Question: I'm trying to post a video to a user's timeline using Facebook's feed dialog. When I use the javascript SDK with:
'''
FB.ui({
method:'feed',
name: 'testing',
link: 'http://www.facebook.com',
picture: 'http://img.youtube.com/vi/1CE6W5BubQo/0.jpg',
source: 'http://www.youtube.com/watch?v=1CE6W5BubQo'
});
'''
I get:

And this is missing the thumbnail and video player. I tried adding 'type: 'video'' to the parameters and I also tried replacing the 'source' parameter with a direct link to the .swf file, but that didn't help. I'm not sure if this is a bug or if I'm doing something wrong. Any ideas?
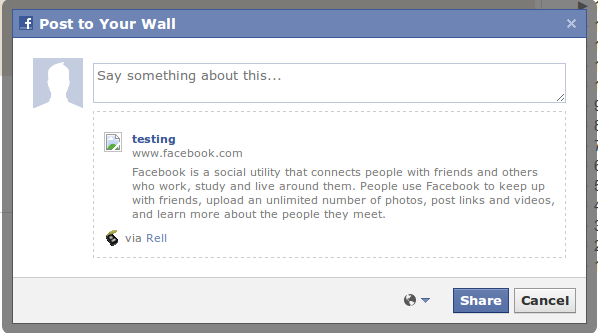
Answer: Do like that:
'''
FB.ui(
{
method: 'feed',
name: 'testing',
link: 'http://www.facebook.com',
picture: 'http://img.youtube.com/vi/1CE6W5BubQo/0.jpg',
//caption: '',
description: '',
source: 'https://www.youtube.com/v/1CE6W5BubQo?version=3&autohide=1&autoplay=1'
},...
'''